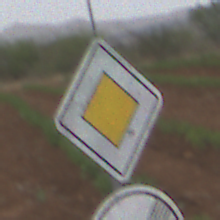
Verkehrszeichen: Vorfahrtsstrasse
Zusatzzeichen unten: EndeUeberholverbot
Umgebung: Outdoor, Nature
Tageszeit: Midday
Wetter: PartlyCloudy
Licht: Natural
Jahreszeit: NotSpecified
Kontrast: LowContrast